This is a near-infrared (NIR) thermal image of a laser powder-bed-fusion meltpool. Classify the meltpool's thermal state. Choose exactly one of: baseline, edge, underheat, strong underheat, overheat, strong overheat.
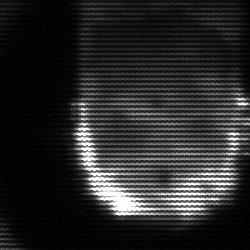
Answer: baseline